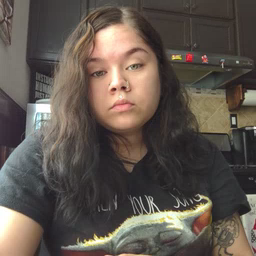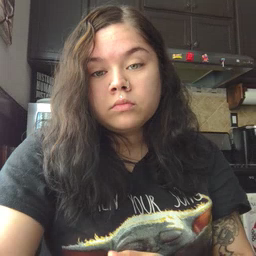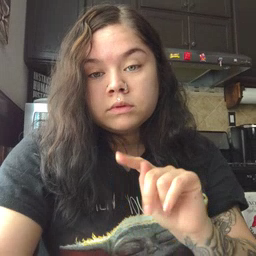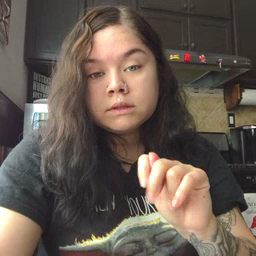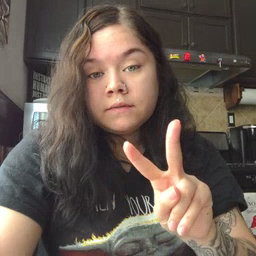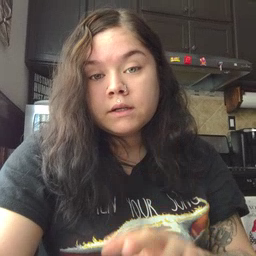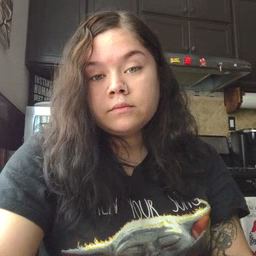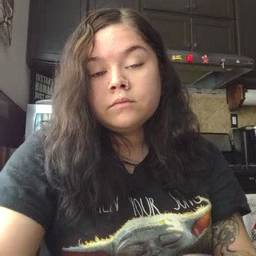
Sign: TV